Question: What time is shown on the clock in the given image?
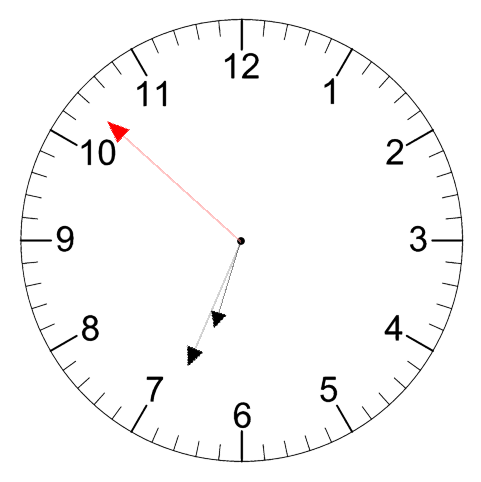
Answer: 06:33:52